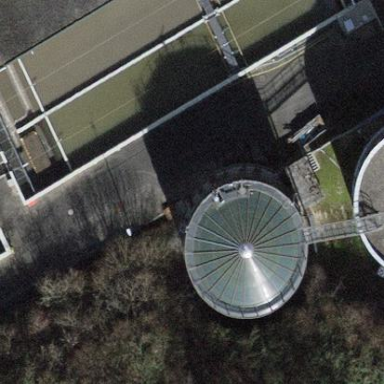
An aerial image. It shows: Storage tank that is man-made.